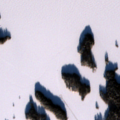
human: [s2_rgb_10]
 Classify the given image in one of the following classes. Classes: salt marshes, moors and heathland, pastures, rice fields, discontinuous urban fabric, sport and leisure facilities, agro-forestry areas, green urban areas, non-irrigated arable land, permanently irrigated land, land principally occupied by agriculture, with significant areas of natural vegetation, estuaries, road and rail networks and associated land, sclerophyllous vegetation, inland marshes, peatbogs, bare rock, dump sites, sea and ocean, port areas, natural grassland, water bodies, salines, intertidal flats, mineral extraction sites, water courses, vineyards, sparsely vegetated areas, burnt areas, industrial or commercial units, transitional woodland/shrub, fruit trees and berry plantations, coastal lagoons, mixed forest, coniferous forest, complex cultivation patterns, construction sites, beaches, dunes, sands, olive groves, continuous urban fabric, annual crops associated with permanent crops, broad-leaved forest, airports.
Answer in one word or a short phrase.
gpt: mixed forest, water bodies